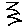
Label: zigzag